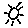
Label: sun